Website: home-depot
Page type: receipt
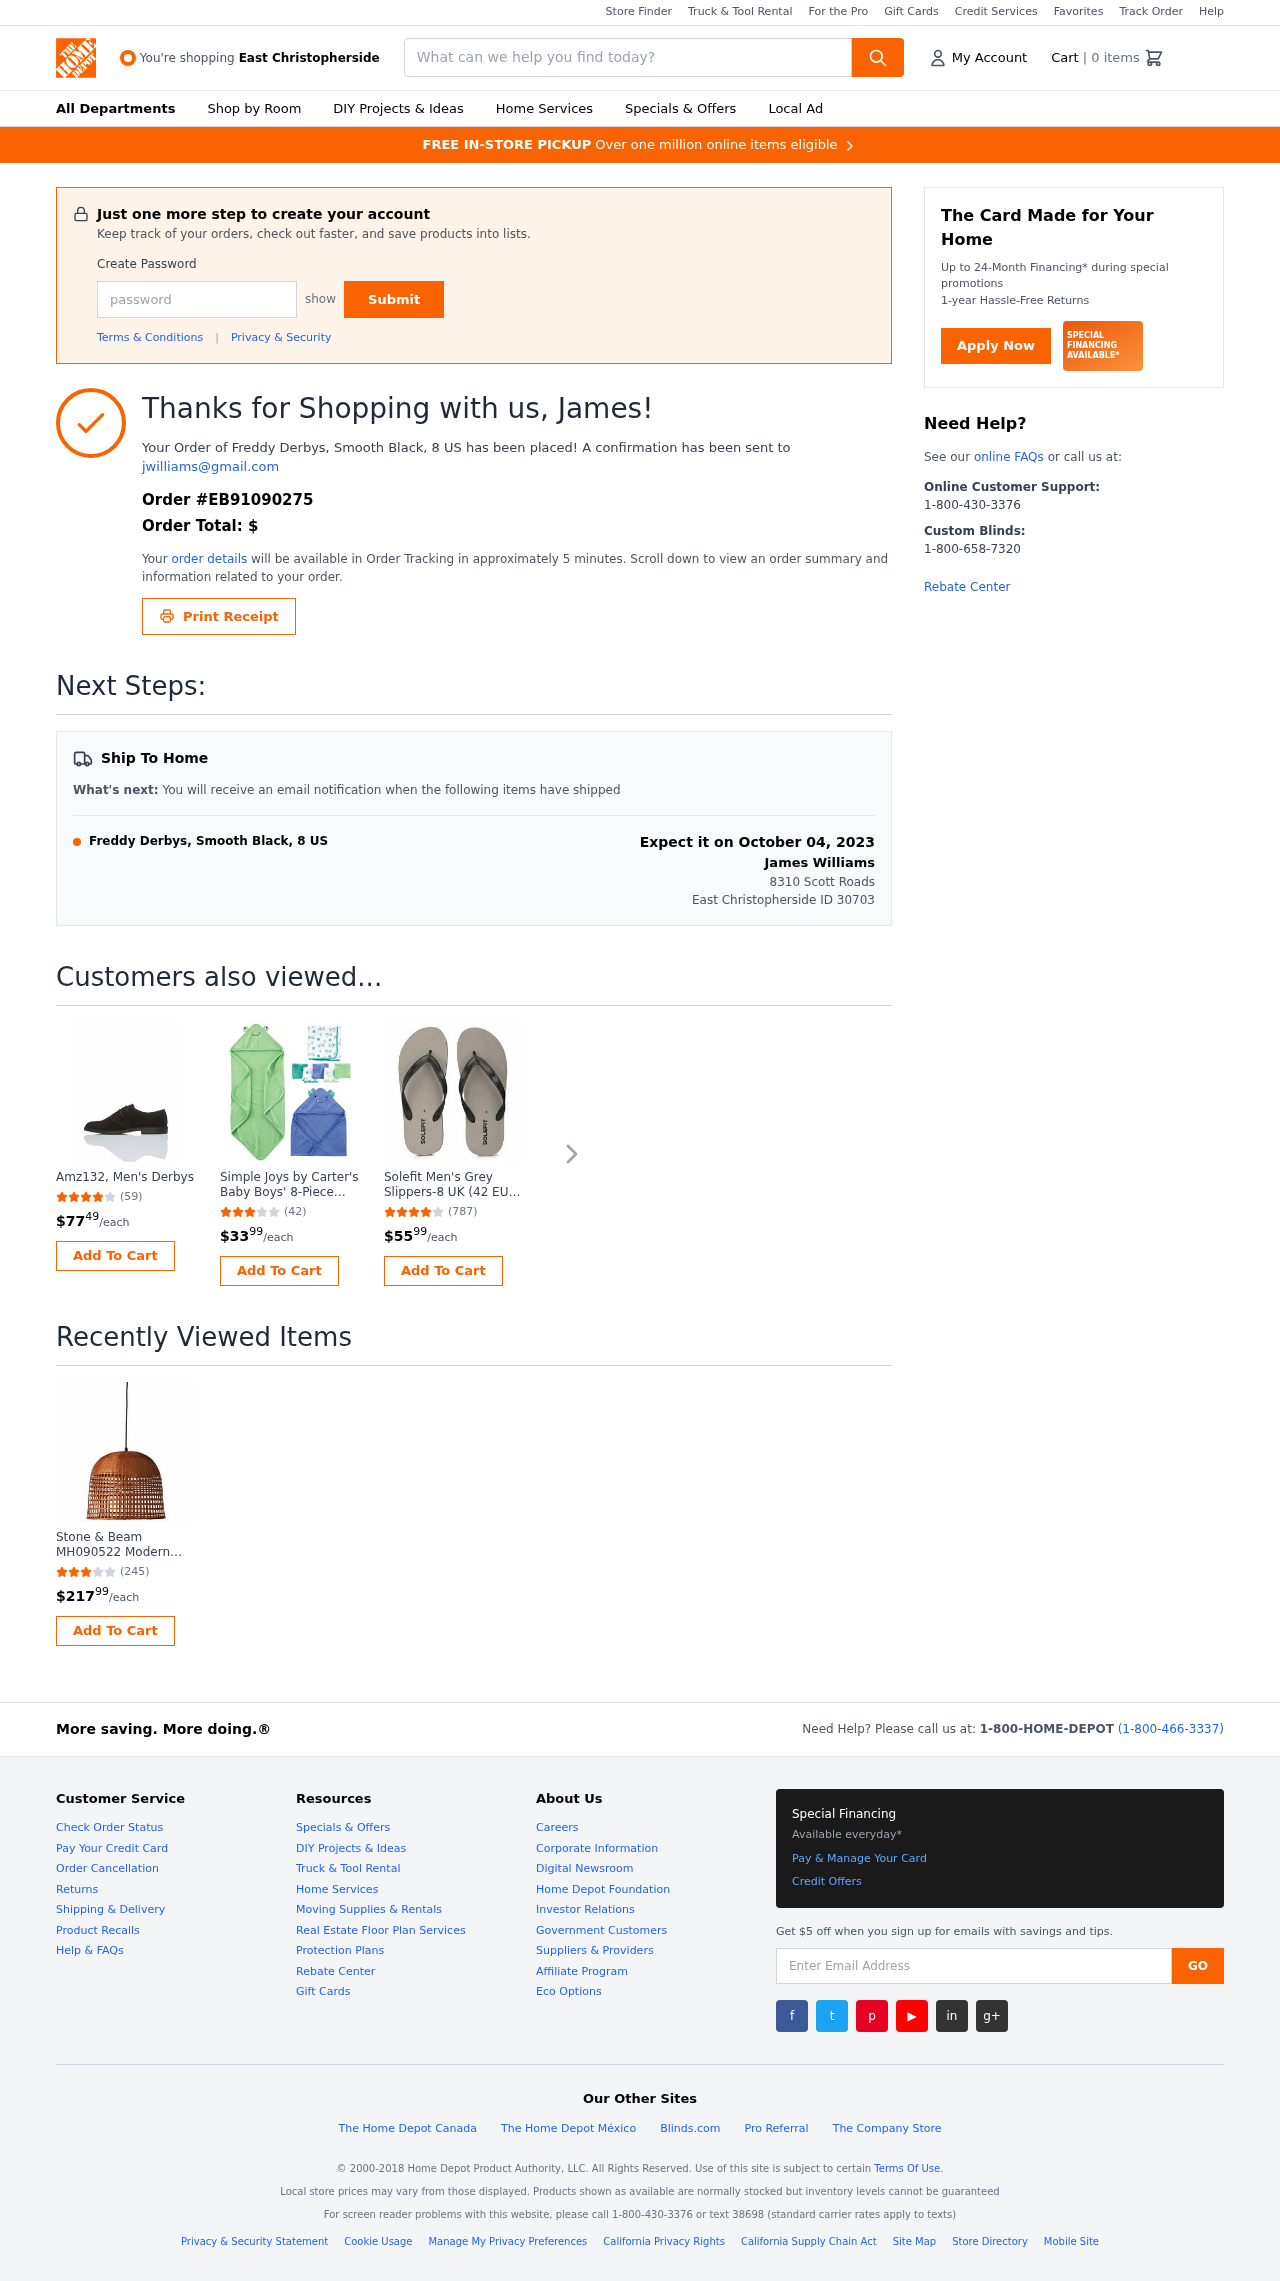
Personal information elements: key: PII_CITY
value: East Christopherside
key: PII_EMAIL
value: jwilliams@gmail.com
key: PII_FIRSTNAME
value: James
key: PII_FULLNAME
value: James Williams
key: PII_POSTCODE
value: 30703
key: PII_STATE_ABBR
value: ID
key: PII_STREET
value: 8310 Scott Roads
Product elements: key: PRODUCT1_NAME
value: Freddy Derbys, Smooth Black, 8 US
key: PRODUCT2_NAME
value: Amz132, Men's Derbys
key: PRODUCT2_NUM_RATINGS
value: (59)
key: PRODUCT2_PRICE
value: $7749
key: PRODUCT3_NAME
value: Simple Joys by Carter's Baby Boys' 8-Piece Towel and Washcloth Set
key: PRODUCT3_NUM_RATINGS
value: (42)
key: PRODUCT3_PRICE
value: $3399
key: PRODUCT4_NAME
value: Solefit Men's Grey Slippers-8 UK (42 EU) (SLFT-0081)
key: PRODUCT4_NUM_RATINGS
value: (787)
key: PRODUCT4_PRICE
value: $5599
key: PRODUCT5_NAME
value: Stone & Beam MH090522 Modern Coastal Raffia Chandelier
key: PRODUCT5_NUM_RATINGS
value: (245)
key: PRODUCT5_PRICE
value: $21799
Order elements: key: ORDER_NUM_ITEMS
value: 0
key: ORDER_ID
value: EB91090275
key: ORDER_TOTAL
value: $
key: ORDER_DELIVERY_DATE
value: Expect it on October 04, 2023
Search elements: key: HEADER_SEARCH
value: What can we help you find today?